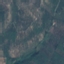
Land use / land cover class: PermanentCrop